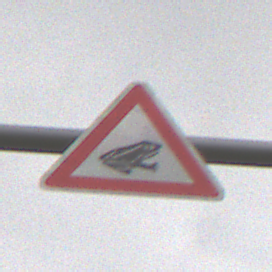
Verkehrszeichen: AmphibienwanderungLinks
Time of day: MorningAfternoon
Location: Outdoor (Suburban)
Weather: Overcast
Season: NotSpecified
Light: Natural